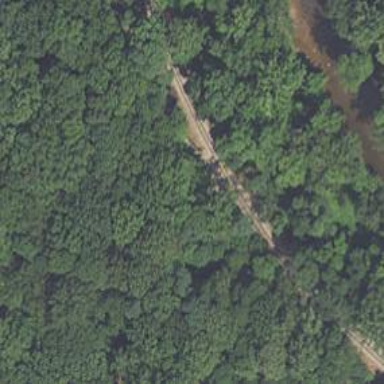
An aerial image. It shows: Preserved railway with rails.